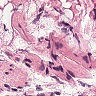
Metastatic tissue present: no